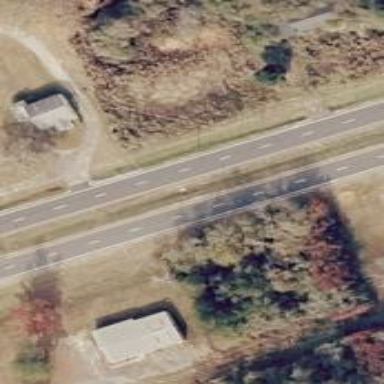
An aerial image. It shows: Primary highway with asphalt surface. It is dual carriageway.